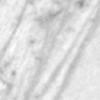
Label: change